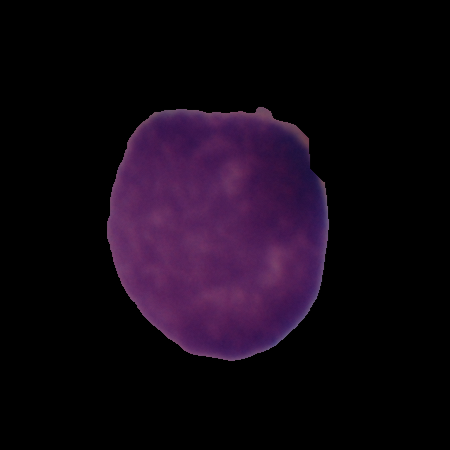
Label: cancer